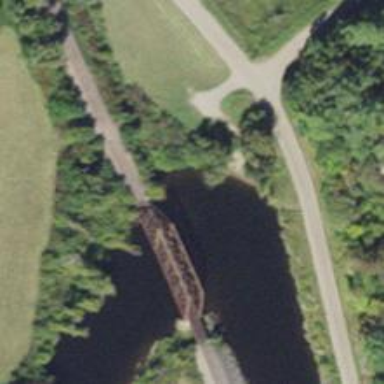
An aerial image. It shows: Bridge over railway line.